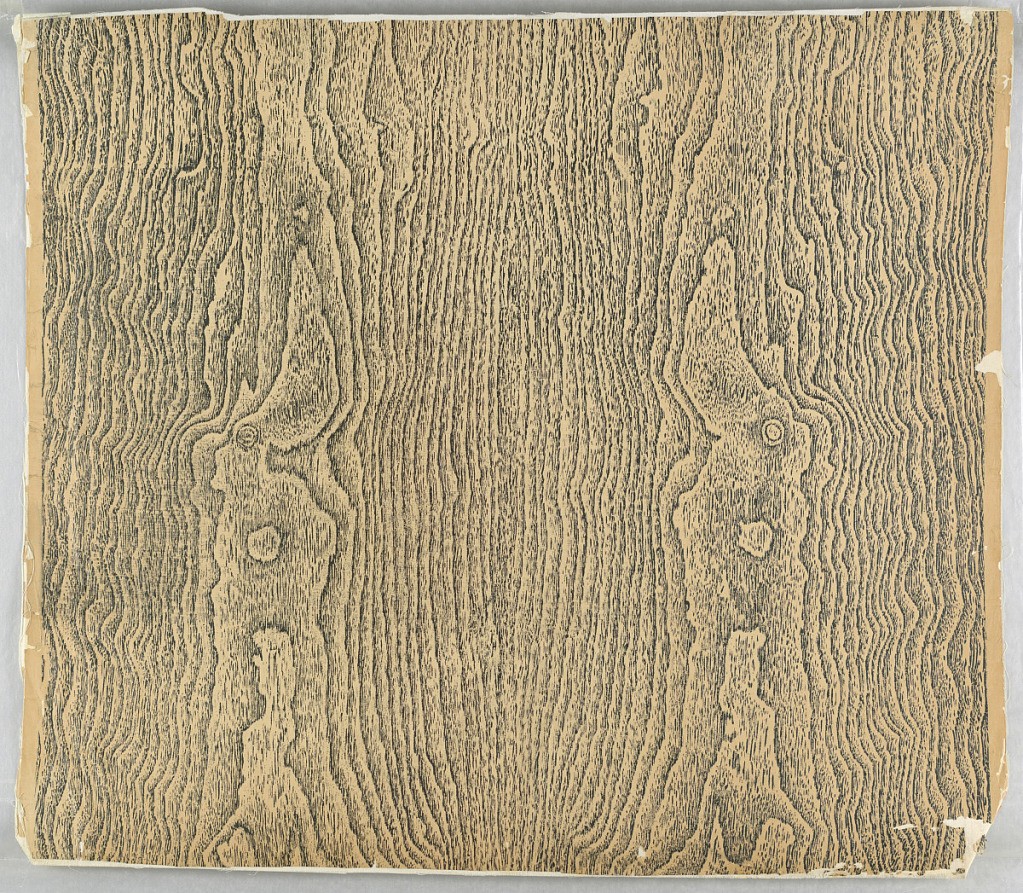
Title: Sidewall
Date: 1890–1900
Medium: Ink, black oil
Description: Horizontal rectangle, a full width, giving less than one repeat of a coarse simulation of wood graining.